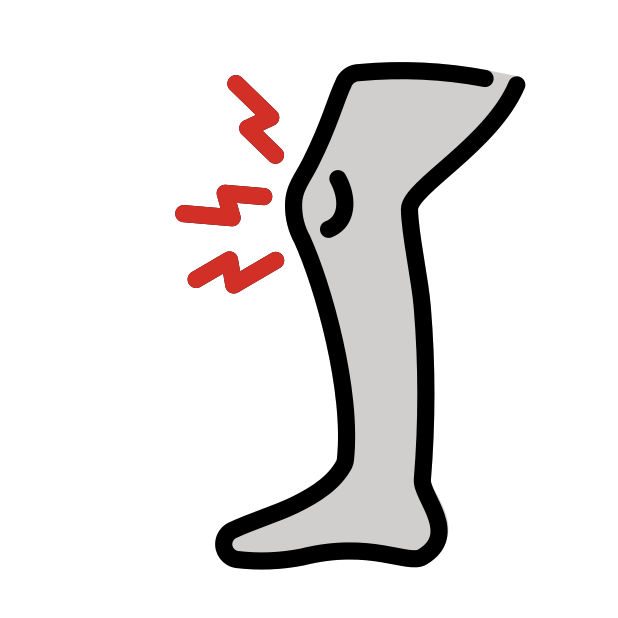
knee pain